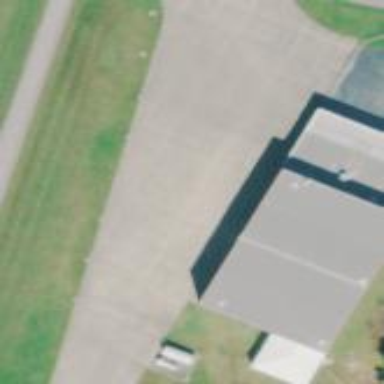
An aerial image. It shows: Concrete apron at the airport.